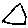
Label: triangle